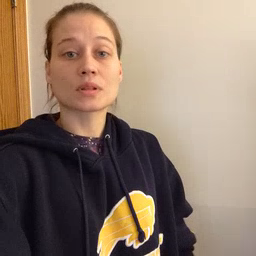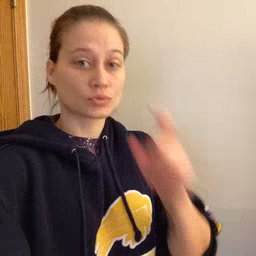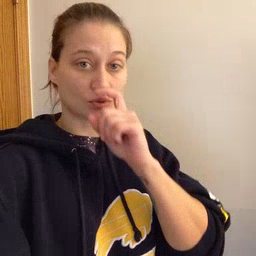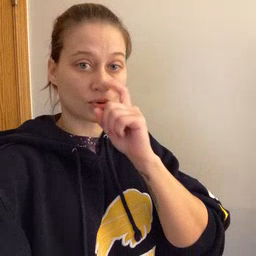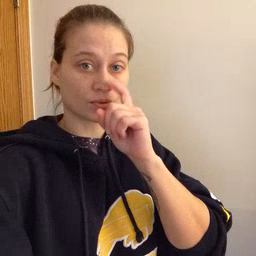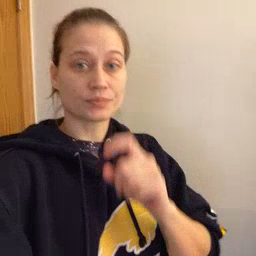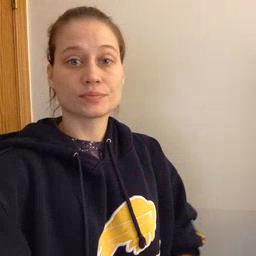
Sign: doll